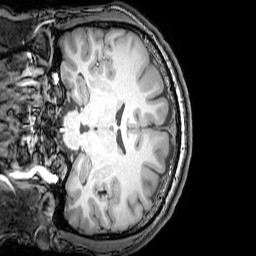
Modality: T1w
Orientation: coronal
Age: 22
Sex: male
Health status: healthy
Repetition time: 0.081 s
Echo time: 0.037 s